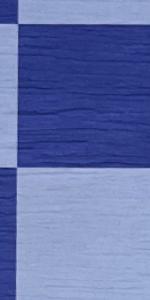
Label: Empty